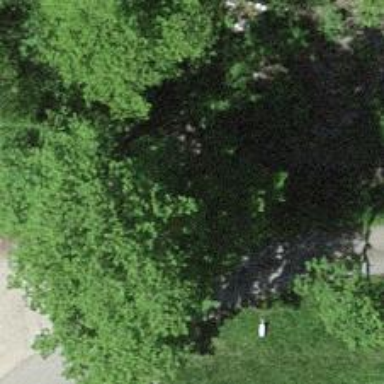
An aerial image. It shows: Bench.